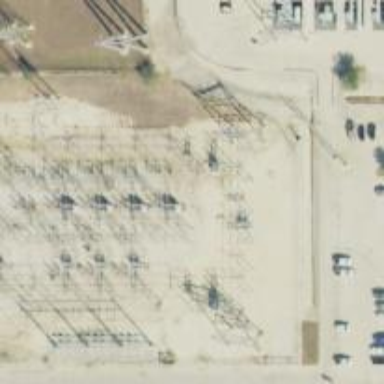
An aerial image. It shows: Switch for power supply.